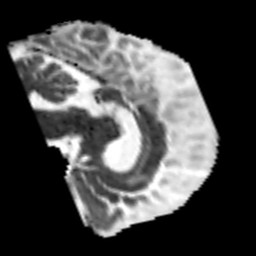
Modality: MD
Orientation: sagittal
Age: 34
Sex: male
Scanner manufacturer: siemens
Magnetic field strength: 3 T
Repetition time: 7.3 s
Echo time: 0.087 s